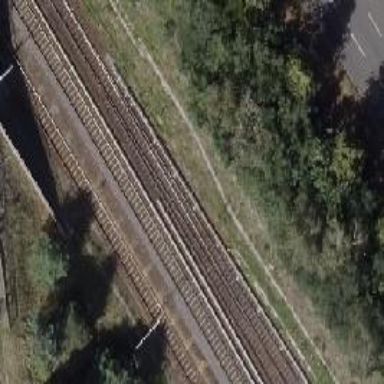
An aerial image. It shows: Solitary milestone along the railway.